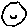
Label: smiley face